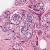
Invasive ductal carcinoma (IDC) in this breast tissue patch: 0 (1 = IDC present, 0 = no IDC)